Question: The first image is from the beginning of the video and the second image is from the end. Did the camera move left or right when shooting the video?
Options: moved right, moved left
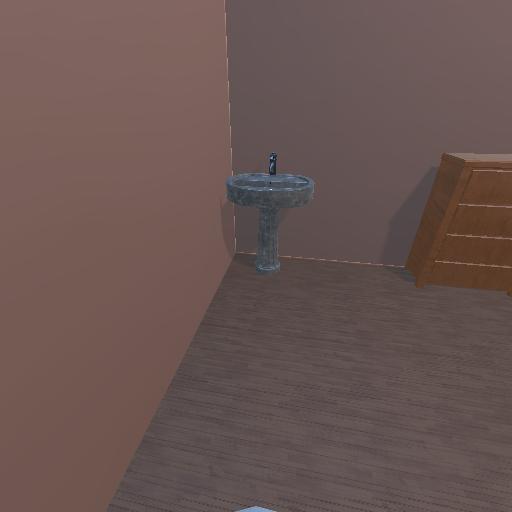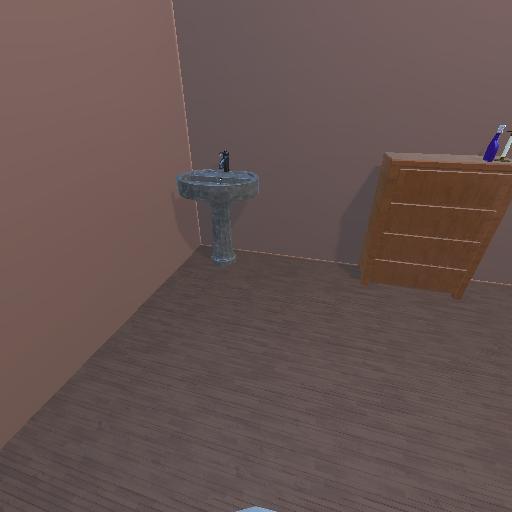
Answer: moved right